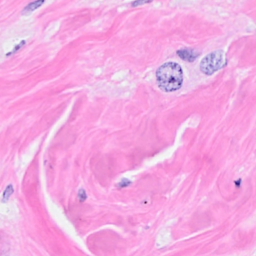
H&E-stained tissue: Breast